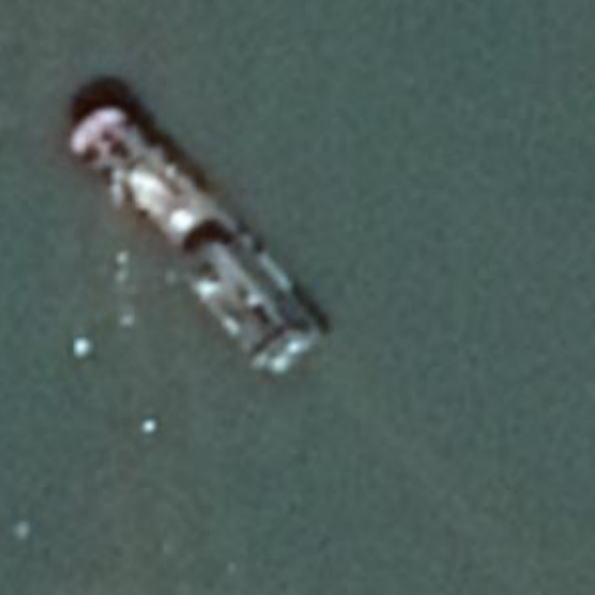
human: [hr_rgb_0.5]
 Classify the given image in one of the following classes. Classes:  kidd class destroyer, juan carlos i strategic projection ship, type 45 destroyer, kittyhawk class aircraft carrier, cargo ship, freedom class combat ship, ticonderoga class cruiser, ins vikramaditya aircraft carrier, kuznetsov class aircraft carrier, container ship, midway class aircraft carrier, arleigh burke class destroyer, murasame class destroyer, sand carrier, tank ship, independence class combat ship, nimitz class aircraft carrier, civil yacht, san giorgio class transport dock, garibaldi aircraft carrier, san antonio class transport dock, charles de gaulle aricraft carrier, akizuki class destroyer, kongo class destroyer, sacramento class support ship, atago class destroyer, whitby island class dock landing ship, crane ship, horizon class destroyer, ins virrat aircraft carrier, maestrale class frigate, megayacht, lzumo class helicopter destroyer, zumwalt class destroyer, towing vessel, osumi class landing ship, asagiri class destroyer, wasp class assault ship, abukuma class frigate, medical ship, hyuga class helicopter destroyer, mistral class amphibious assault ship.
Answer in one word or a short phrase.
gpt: Cargo ship